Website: lowes
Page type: customer-info-address
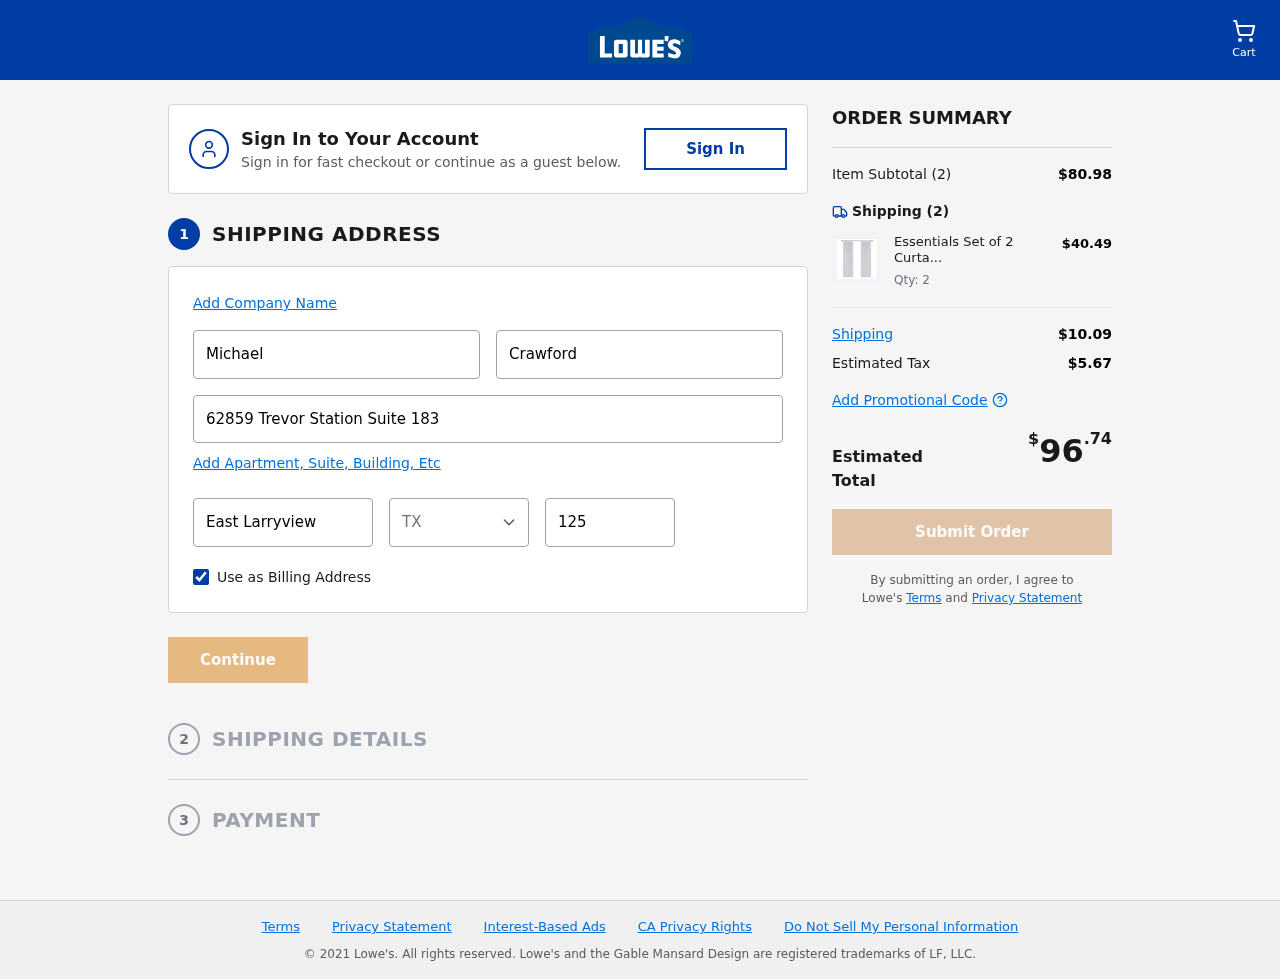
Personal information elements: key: PII_CITY
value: East Larryview
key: PII_FIRSTNAME
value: Michael
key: PII_LASTNAME
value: Crawford
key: PII_POSTCODE
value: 12506
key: PII_STATE_ABBR
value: TX
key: PII_STREET
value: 62859 Trevor Station Suite 183
Product elements: key: PRODUCT1_NAME
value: Essentials Set of 2 Curtains with Ruffle Tape, 245x140
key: PRODUCT1_PRICE
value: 40.49
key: PRODUCT1_QUANTITY
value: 2
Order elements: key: ORDER_NUM_ITEMS
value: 2
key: ORDER_SUBTOTAL
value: $80.98
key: ORDER_NUM_ITEMS2
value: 2
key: ORDER_SHIPPING_COST
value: $10.09
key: ORDER_TAX
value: $5.67
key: ORDER_TOTAL
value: $96.74